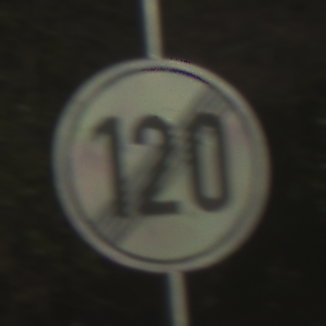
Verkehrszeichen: EndeGeschwindigkeit120
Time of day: SunriseSunset
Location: Outdoor (Nature)
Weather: Clear
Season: NotSpecified
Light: Natural